Question: Do anyone know how i get the parameter estimate and variables as dataset (columns) instead of a sas report.

I tried to use output statement in my code but can't get parameter estimate and variables name in columns. Here is my code:
'''
PROC REG DATA=WORK.SORTTempTableSorted
PLOTS(ONLY)=ALL
;
Linear_Regression_Model: MODEL logsnit = Global Government Healthcare "Basic Materials"n "Consumer Goods"n "Consumer Services"n Energy Financials Industrials Technology "Telecommunications Services"n Utilities Asia Europe Japan "Lat.Amer"n "Africa & Middle East"n AustralAsia "N.Amer"n A AA AAA B BB BBB CCC Senior Sub
/ SELECTION=NONE
NOINT
PCORR1 PCORR2
;
Restrict Government+Healthcare+"Basic Materials"n+"Consumer Goods"n+"Consumer Services"n+Energy+Financials+Industrials+Technology+"Telecommunications Services"n+Utilities=0;
Restrict Asia+Europe+Japan+"Lat.Amer"n+"Africa & Middle East"n+AustralAsia+"N.Amer"n=0;
Restrict A+AA+AAA+B+BB+BBB+CCC=0;
Restrict Senior+Sub=0
;
RUN;
Output out=work.test
/*COOKD, COVRATIO, DFFITS, H, L95, L95M, LCL, LCLM, OUT, P, PRED,
PREDICTED, PRESS, R, RESIDUAL, RSTUDENT, STDI, STDP, STDR, STUDENT, U95, U95M, UCL, UCLM*/;
QUIT;
'''
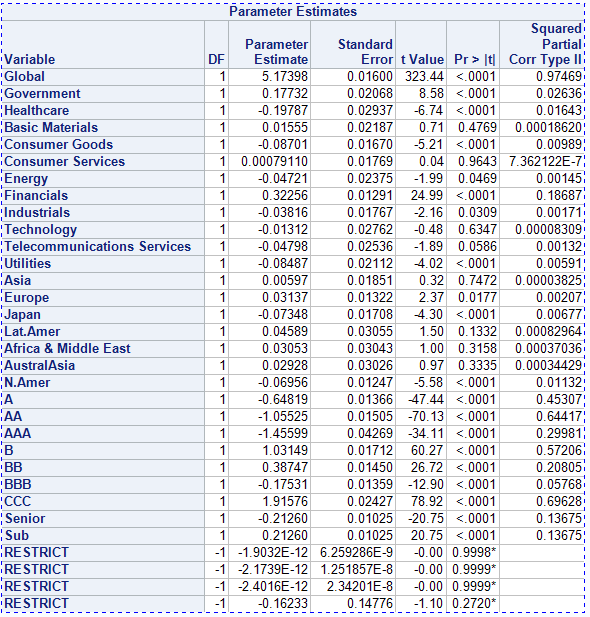
Answer: Im away from SAS but all output you can see can be saved as a dataset. You see the tablename SAS creates in proc reg here:
<URL>
So add (somewhere before the run statement):
ods output ParameterEstimates=YourName;
And you should get what you want.